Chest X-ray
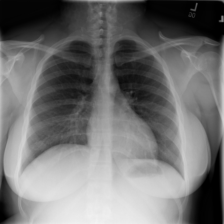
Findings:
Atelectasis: negative
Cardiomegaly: negative
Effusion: negative
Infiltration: positive
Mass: negative
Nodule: negative
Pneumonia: negative
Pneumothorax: negative
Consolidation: negative
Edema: negative
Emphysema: negative
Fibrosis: negative
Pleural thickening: negative
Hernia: negative